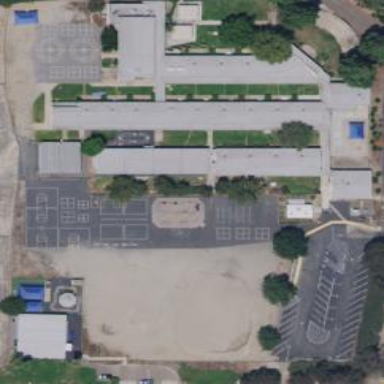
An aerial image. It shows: School.